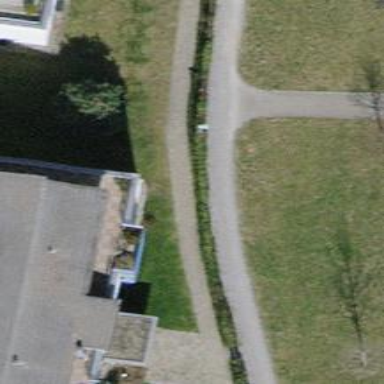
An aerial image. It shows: Footway made of paving stones.